Field crop: tomato
Growth stage: 1
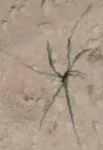
Species: cyperus